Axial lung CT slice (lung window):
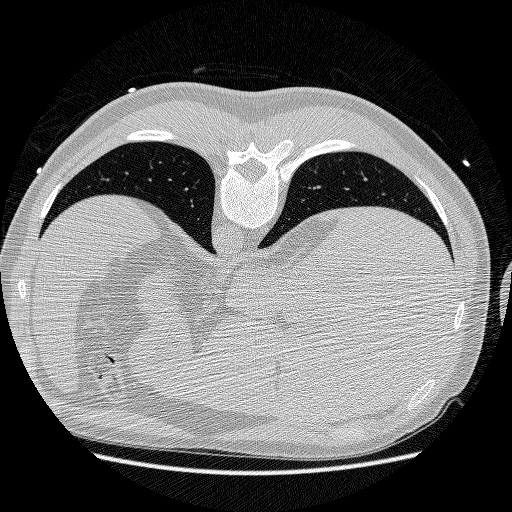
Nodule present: no